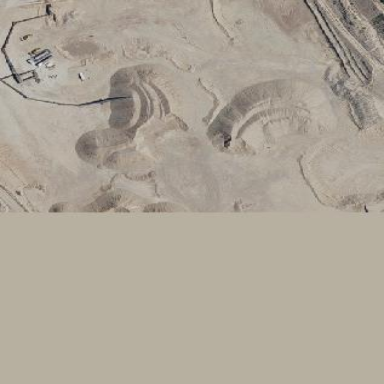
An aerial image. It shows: Quarry area.